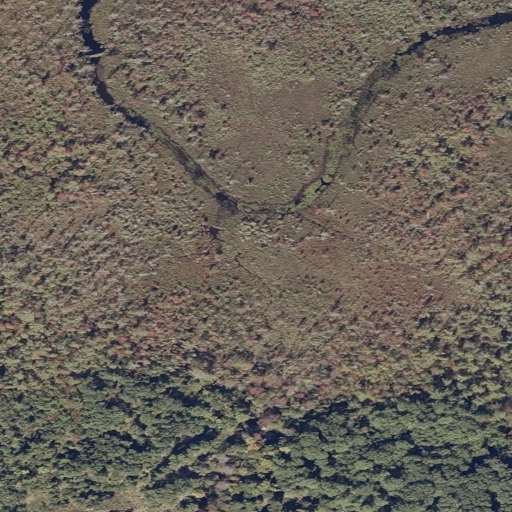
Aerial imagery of valley in Maine named Death Valley containing woody wetlands, evergreen forest, and mixed forest